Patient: sex F, age 54
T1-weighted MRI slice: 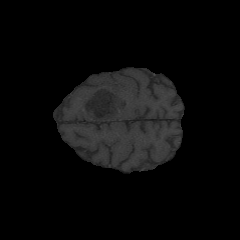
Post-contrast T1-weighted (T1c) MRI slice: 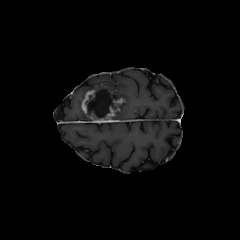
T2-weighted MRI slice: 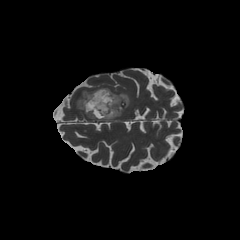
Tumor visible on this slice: yes
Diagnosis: Glioblastoma, IDH-wildtype
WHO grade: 4